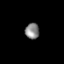
Tissue: prostate
Cell type: T cells
Senescence score: 0.3572
Nuclear area (px): 221
Mean DAPI intensity: 131.661